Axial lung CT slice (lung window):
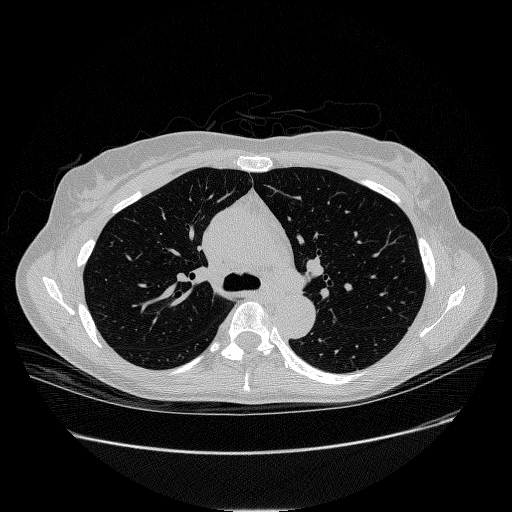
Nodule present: no